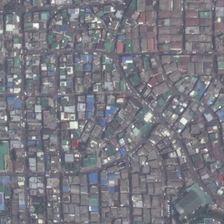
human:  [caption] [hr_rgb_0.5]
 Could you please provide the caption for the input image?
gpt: many buildings are in a dense residential area .

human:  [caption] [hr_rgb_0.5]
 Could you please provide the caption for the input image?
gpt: the houses in the dense residential seems very close to each other .

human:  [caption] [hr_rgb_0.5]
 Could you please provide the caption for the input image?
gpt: the houses in the dense residential seems very close to each other .

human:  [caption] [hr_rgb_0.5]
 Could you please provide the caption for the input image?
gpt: many green trees are around a building .

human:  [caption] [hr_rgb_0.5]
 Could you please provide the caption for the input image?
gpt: many green trees are around a building .